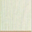
Piece: xx